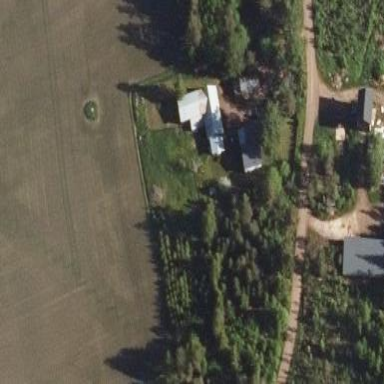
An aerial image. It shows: Farmyard area.